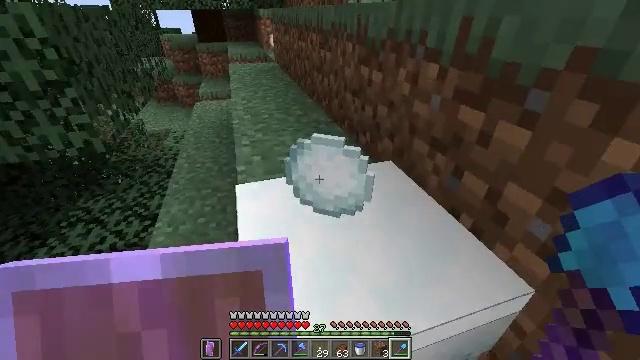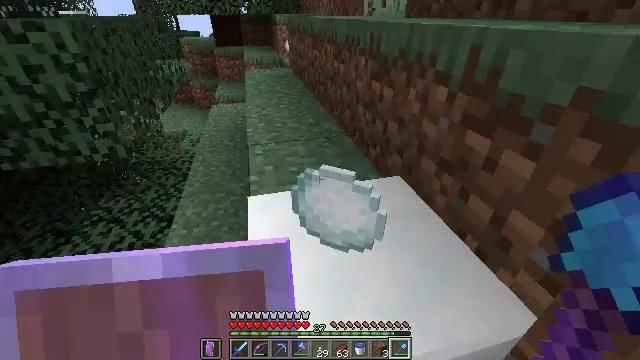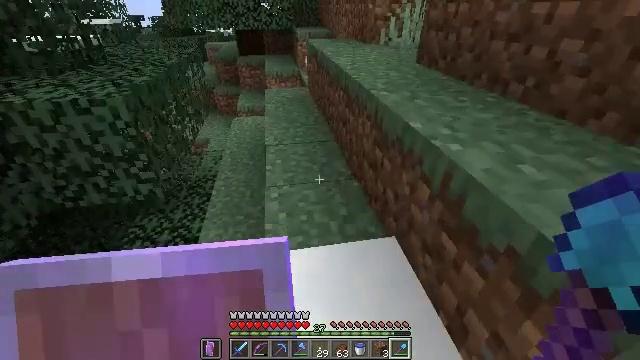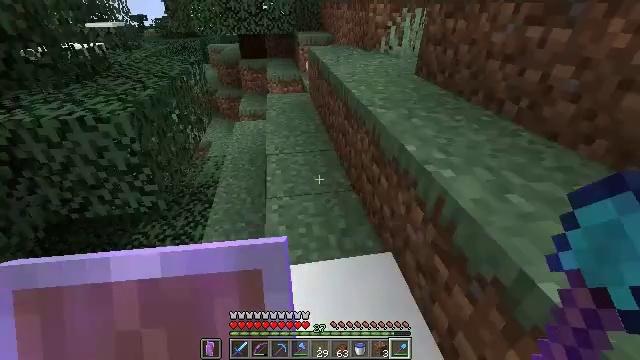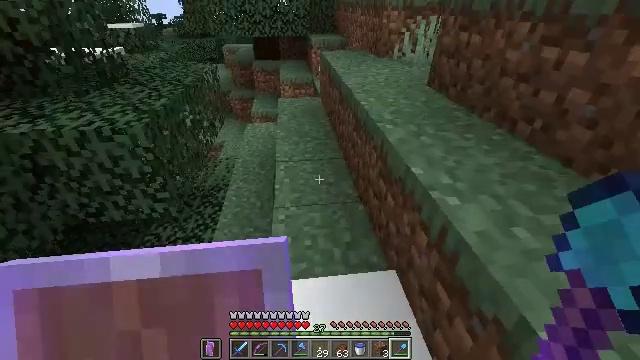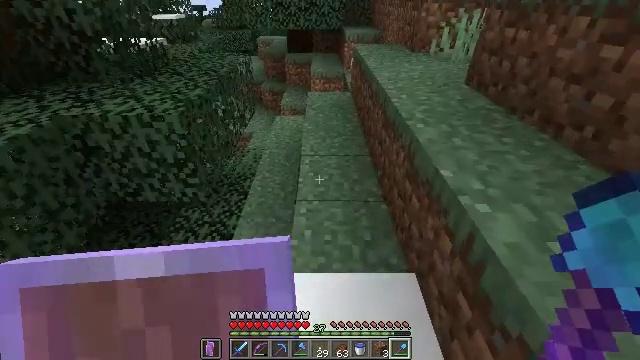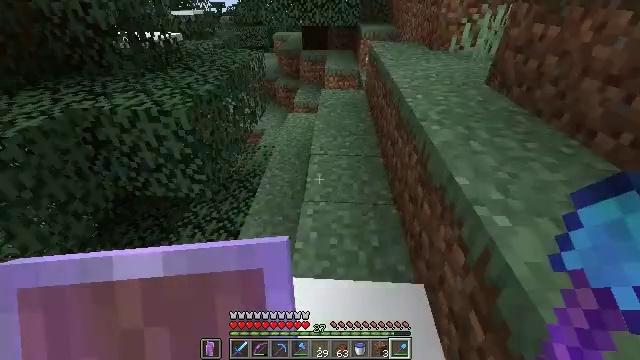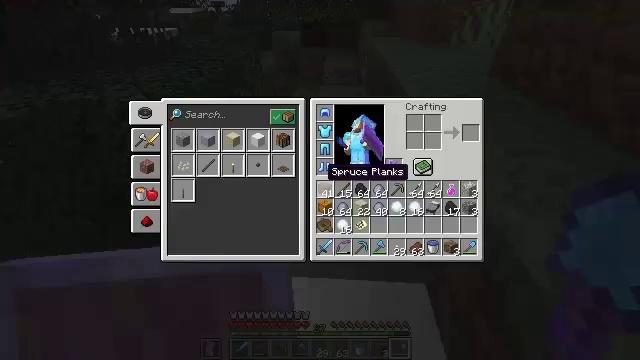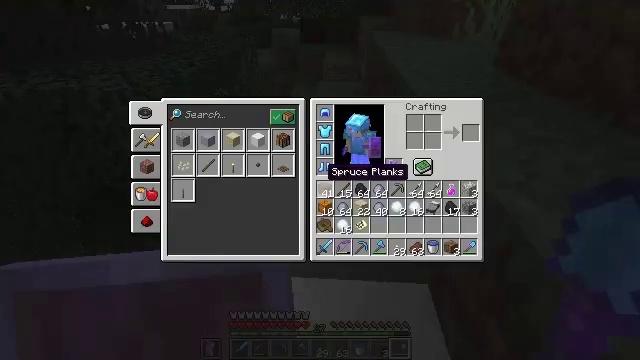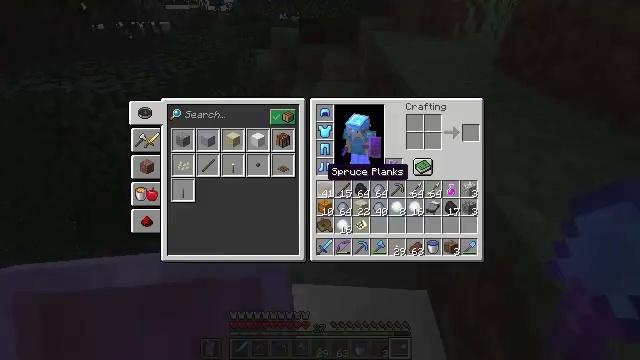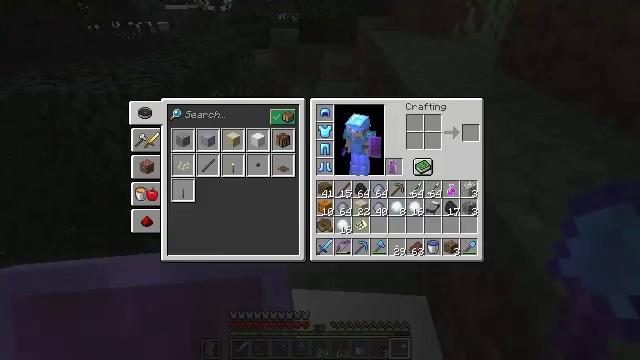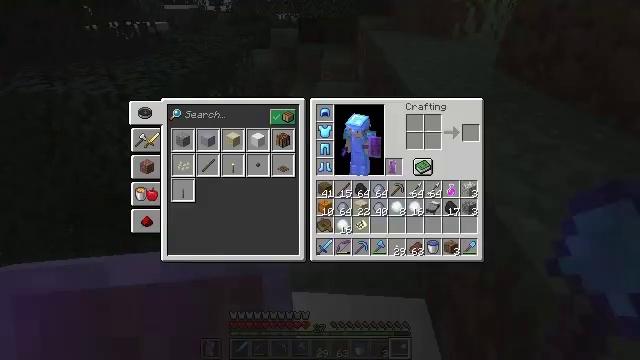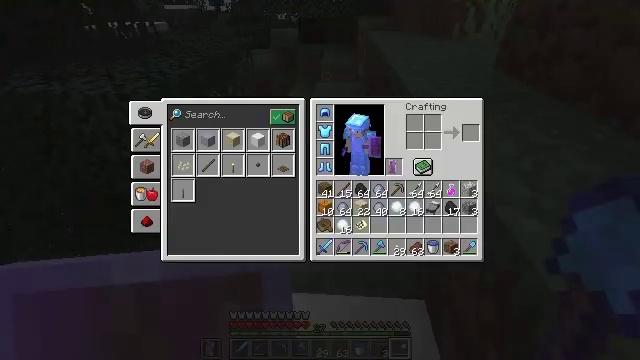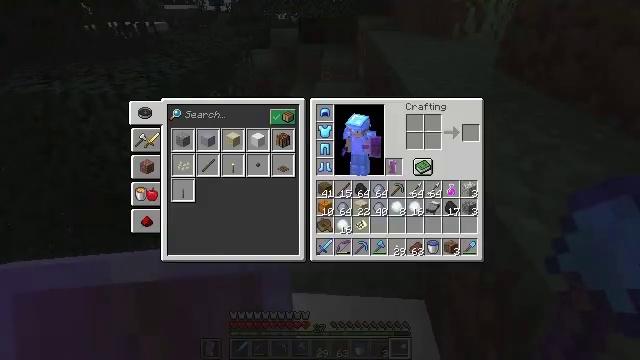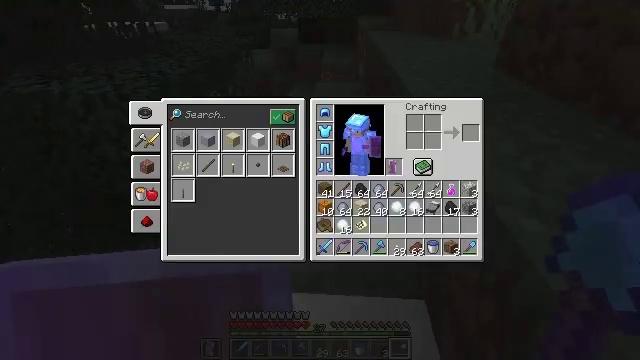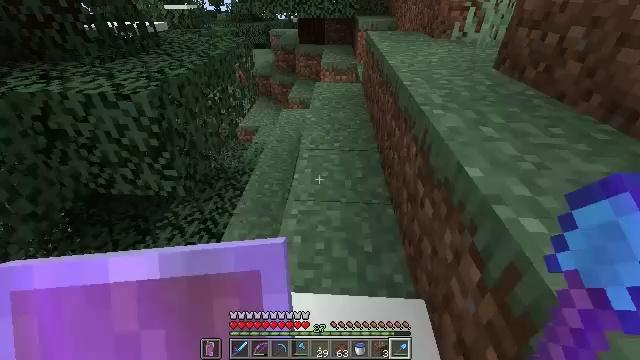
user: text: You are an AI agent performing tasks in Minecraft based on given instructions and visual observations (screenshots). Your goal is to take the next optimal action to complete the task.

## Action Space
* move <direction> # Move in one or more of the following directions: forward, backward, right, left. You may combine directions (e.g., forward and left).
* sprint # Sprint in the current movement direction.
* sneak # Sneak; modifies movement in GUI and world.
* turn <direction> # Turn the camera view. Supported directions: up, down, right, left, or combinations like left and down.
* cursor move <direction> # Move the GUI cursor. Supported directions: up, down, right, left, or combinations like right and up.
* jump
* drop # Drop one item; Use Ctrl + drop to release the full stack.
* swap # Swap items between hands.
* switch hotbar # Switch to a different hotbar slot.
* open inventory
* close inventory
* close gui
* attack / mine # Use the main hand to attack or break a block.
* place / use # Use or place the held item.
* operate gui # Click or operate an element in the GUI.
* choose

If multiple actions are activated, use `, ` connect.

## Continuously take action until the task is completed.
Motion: motion action
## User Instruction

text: Collect snow by holding the left button.
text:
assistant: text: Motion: move forward, turn left, jump
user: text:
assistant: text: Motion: move forward, turn left and down, jump
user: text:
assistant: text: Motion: move forward
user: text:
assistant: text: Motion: move forward, turn left
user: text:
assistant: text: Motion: move forward, turn left and down
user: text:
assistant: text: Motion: turn left
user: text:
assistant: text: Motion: open inventory
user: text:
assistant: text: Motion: open inventory
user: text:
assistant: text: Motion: no_op
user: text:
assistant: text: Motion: no_op
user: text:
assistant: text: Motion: no_op
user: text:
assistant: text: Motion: no_op
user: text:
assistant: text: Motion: no_op
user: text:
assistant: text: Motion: no_op
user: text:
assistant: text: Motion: no_op
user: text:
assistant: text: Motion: no_op
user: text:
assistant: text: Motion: no_op
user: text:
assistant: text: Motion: no_op
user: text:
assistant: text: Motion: no_op
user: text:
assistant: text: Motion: no_op
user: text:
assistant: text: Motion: close inventory
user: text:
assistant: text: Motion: cursor move right, close inventory
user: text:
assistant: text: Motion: open gui
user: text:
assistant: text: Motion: close gui
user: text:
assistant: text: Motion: turn right
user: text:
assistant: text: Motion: turn right and down
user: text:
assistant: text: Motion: move left, turn right and up
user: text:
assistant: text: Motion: move left, turn right and down
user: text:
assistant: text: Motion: move back and move left, turn right
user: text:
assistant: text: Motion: move back and move left, turn right and up